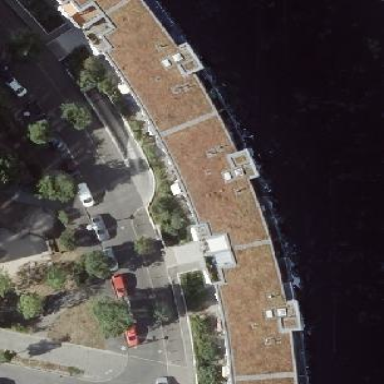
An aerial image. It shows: Residential building with flat roof.